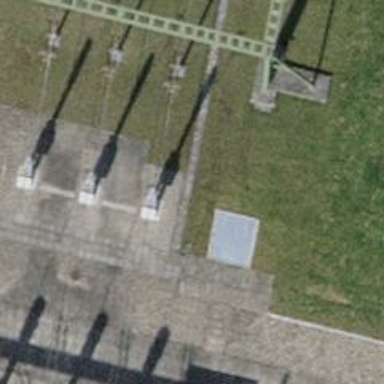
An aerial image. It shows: Insulator used in power equipment.